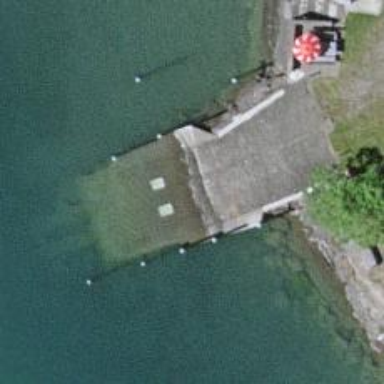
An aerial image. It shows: Slipway on leisure land.